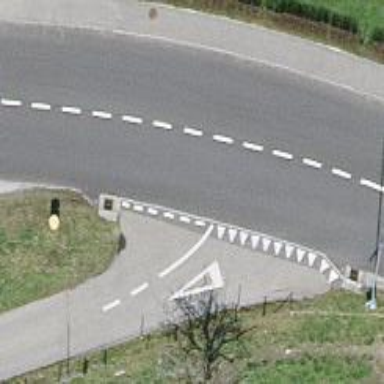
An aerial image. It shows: Road with "give way" sign.